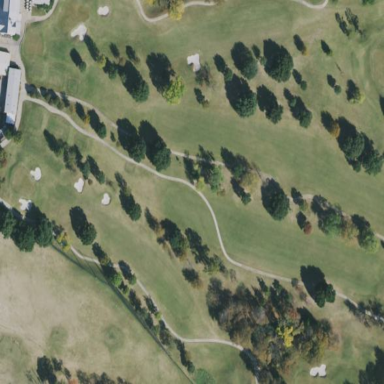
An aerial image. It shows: Golf fairway surrounded by grass.